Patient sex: F
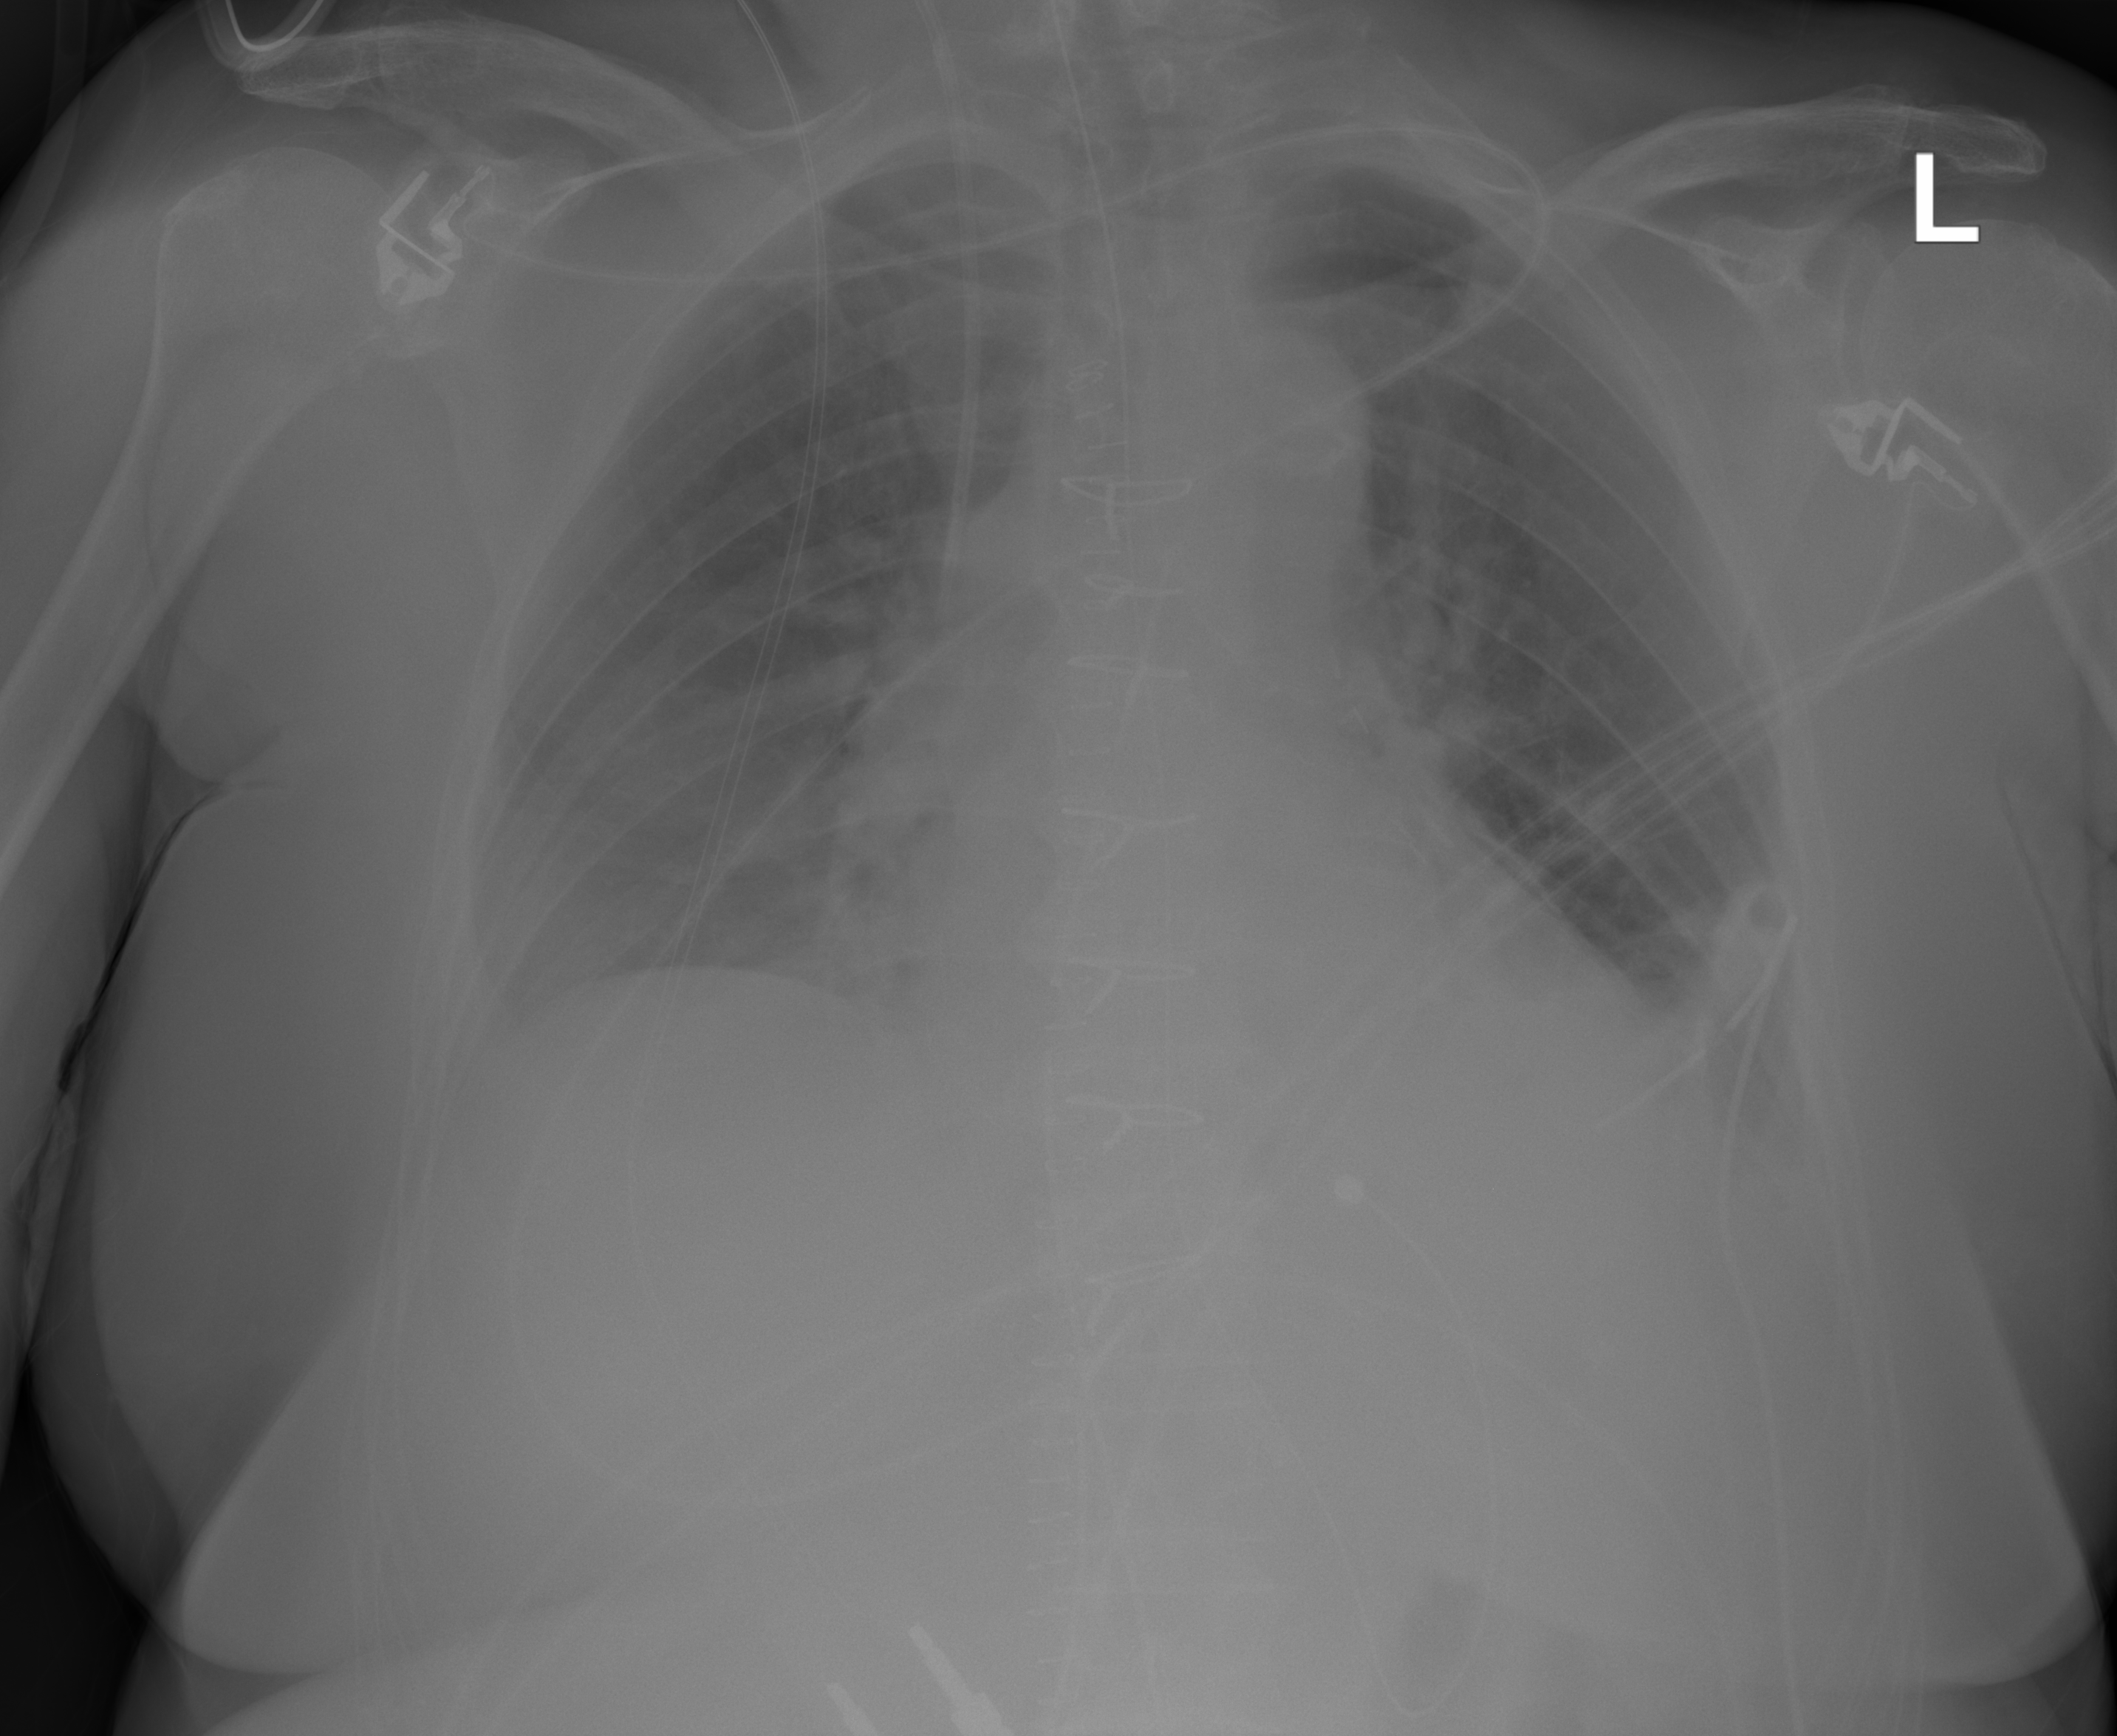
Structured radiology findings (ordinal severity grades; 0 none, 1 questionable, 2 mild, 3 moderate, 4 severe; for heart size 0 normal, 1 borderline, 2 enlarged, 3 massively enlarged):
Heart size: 1
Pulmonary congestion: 2
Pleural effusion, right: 0
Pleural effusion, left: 1
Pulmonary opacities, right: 1
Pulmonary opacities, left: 1
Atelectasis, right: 0
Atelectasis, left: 2